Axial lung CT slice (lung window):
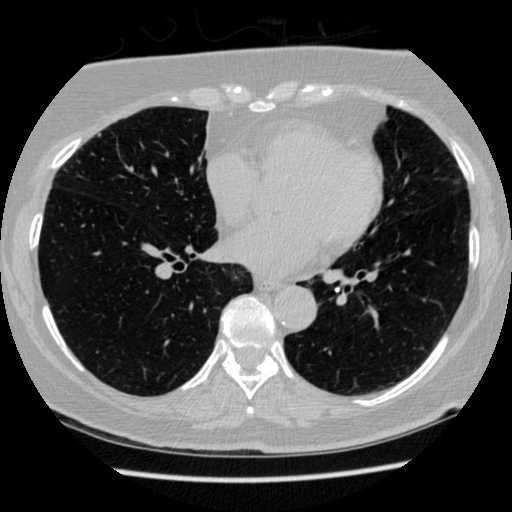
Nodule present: no